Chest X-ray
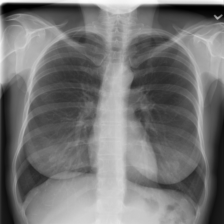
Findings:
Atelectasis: negative
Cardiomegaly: negative
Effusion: negative
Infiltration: positive
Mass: negative
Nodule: positive
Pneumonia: negative
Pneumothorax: negative
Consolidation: negative
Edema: negative
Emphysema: negative
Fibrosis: negative
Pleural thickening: negative
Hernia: negative